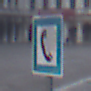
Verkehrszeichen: Fernsprecher
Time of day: SunriseSunset
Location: Outdoor (Urban)
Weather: PartlyCloudy
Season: NotSpecified
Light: Natural